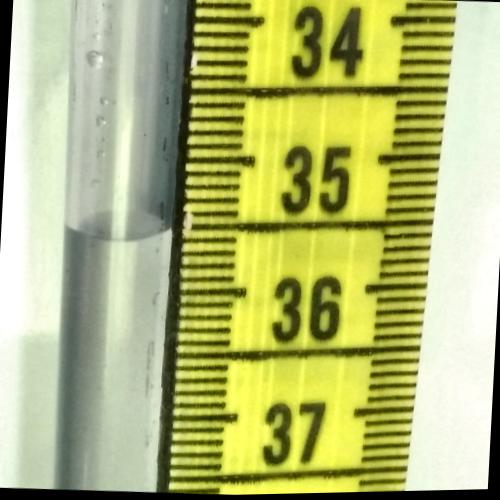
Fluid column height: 35.6 cm